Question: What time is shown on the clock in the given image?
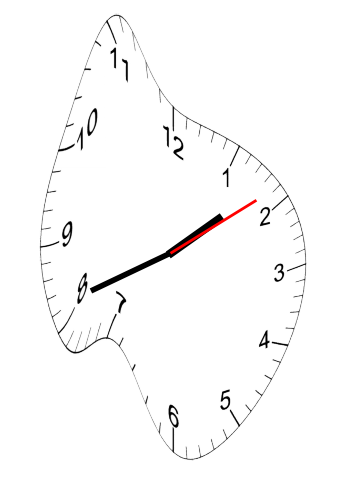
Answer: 01:41:09